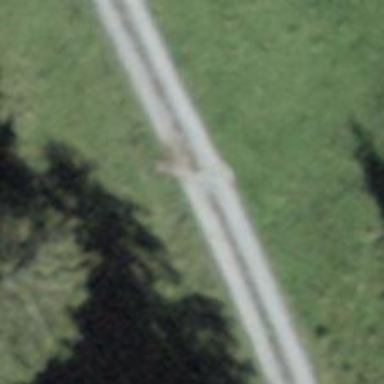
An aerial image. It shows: Gravel track of grade3 type.